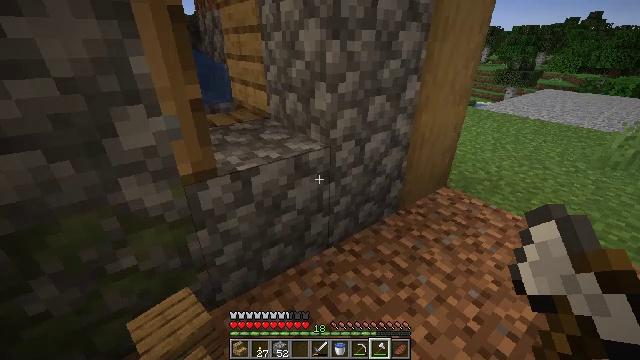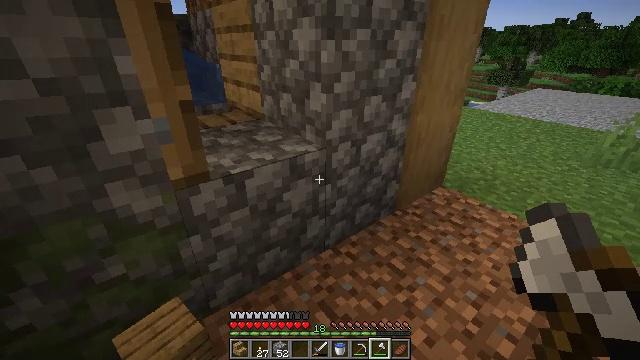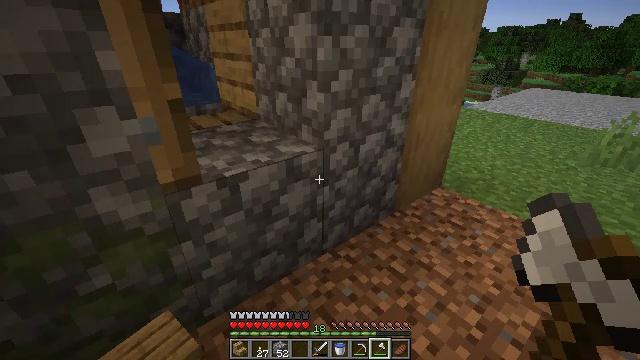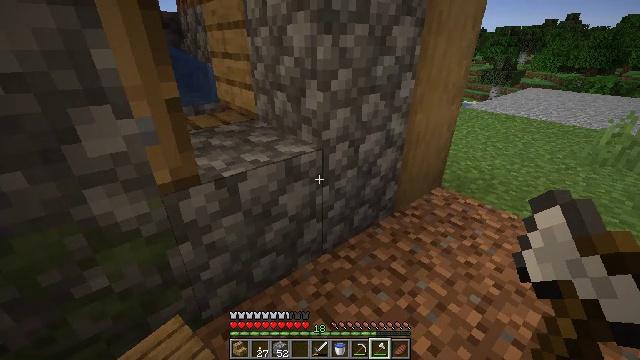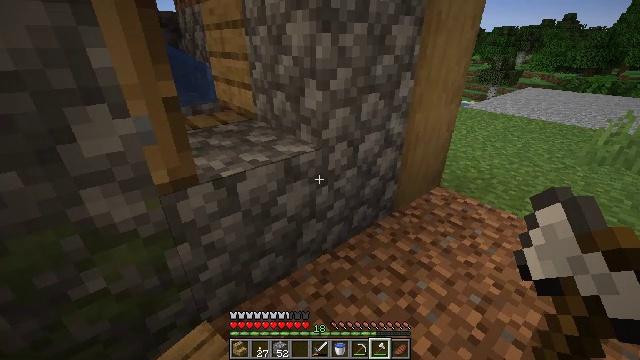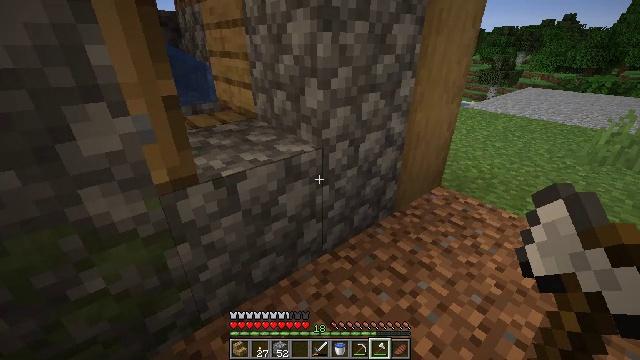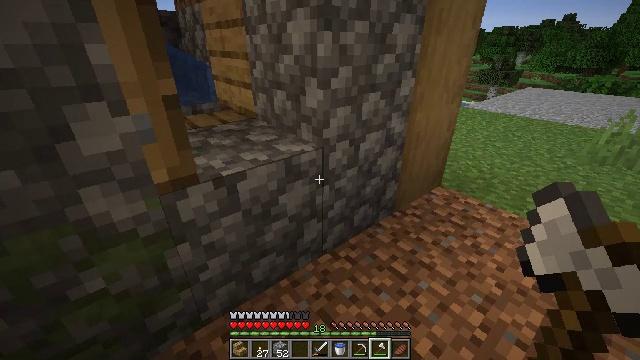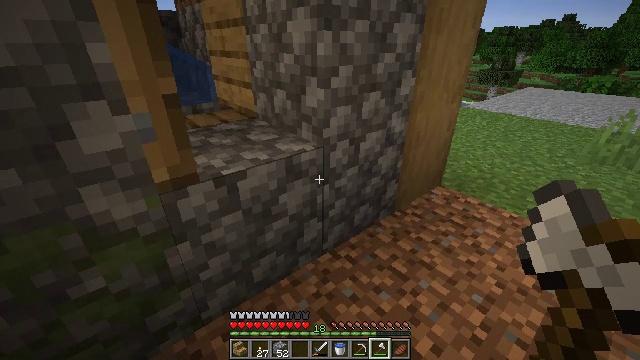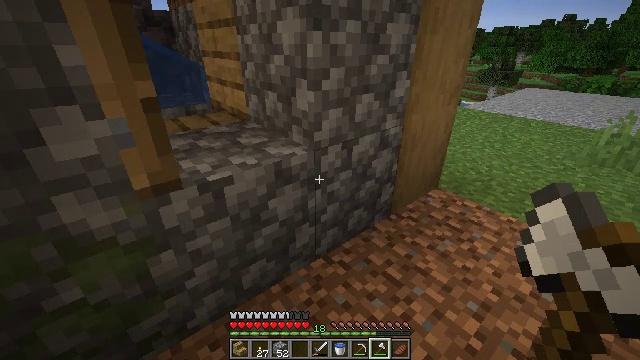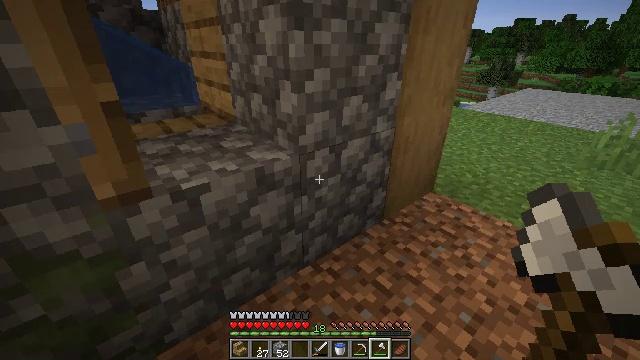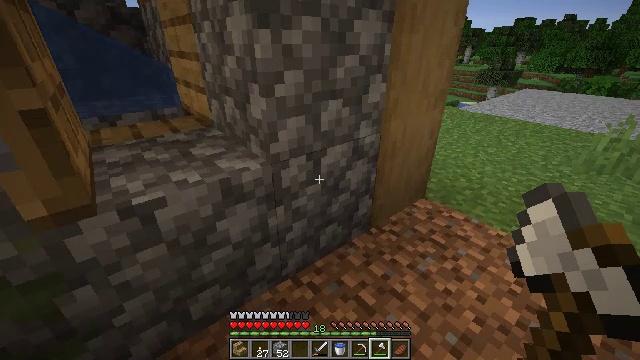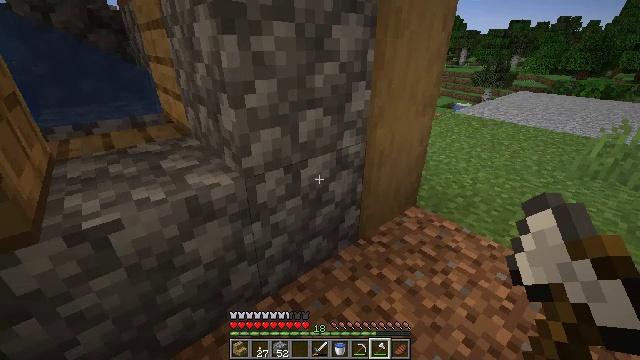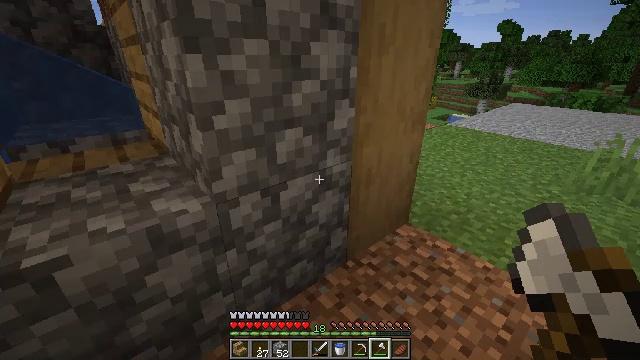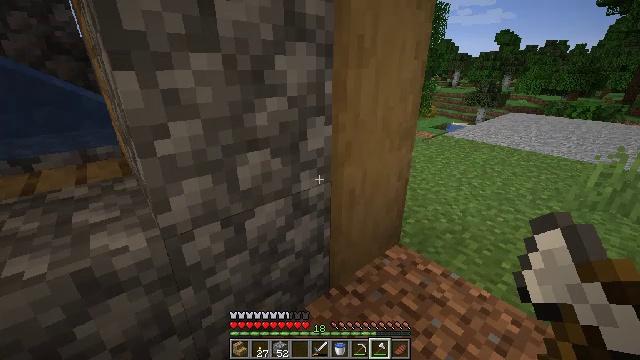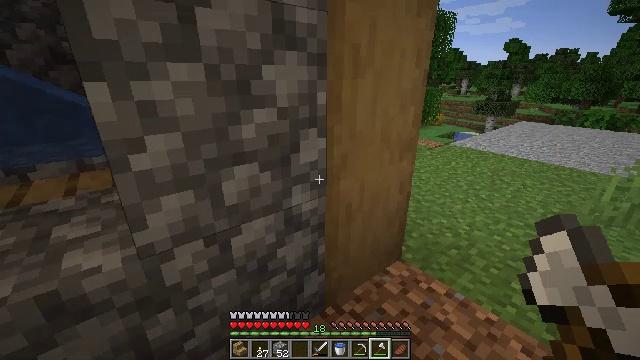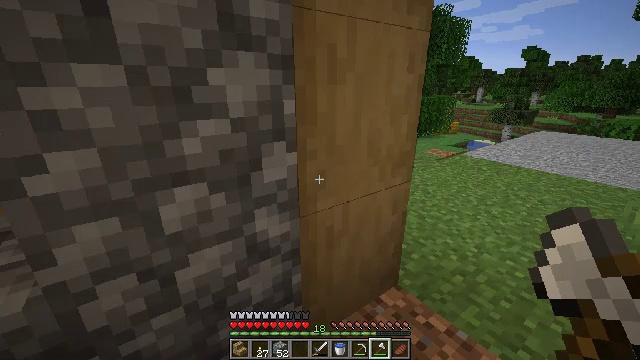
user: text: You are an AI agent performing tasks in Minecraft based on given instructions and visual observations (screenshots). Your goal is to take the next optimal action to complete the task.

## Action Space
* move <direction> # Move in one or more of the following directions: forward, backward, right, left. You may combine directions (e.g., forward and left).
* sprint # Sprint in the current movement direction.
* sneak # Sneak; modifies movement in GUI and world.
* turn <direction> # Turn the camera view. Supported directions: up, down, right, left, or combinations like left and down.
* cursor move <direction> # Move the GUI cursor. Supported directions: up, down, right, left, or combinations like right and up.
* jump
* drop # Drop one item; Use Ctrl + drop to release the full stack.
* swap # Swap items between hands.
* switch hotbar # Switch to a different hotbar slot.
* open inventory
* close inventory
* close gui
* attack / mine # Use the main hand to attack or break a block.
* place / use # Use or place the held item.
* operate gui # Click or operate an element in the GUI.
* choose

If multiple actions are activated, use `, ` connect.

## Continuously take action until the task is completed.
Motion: motion action
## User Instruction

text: Attack the stripped oak log to collect it.
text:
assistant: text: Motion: turn right
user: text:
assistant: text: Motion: no_op
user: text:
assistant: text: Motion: no_op
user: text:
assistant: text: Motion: no_op
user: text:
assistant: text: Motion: no_op
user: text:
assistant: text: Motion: no_op
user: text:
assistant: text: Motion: no_op
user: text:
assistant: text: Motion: move forward and move right
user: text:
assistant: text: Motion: move forward and move right
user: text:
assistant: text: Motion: move forward and move right
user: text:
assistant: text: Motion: move forward and move right
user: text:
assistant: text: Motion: move forward and move right, turn up
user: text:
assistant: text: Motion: move forward and move right, turn up
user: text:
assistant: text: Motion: move forward and move right, turn left and up
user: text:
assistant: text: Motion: move forward and move right, turn left and up
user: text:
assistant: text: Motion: move forward and move right, turn left and up
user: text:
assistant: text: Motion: move forward and move right, turn left and up
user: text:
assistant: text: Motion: move right, turn left
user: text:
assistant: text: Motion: turn left
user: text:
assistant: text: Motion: turn left, attack / mine
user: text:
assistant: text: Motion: turn left, attack / mine
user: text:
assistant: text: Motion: turn left, attack / mine
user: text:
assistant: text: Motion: attack / mine
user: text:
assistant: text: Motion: attack / mine
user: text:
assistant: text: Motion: attack / mine
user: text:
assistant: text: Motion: turn left, attack / mine
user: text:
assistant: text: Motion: attack / mine
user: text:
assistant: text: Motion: attack / mine
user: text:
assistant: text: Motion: attack / mine
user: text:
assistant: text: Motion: attack / mine